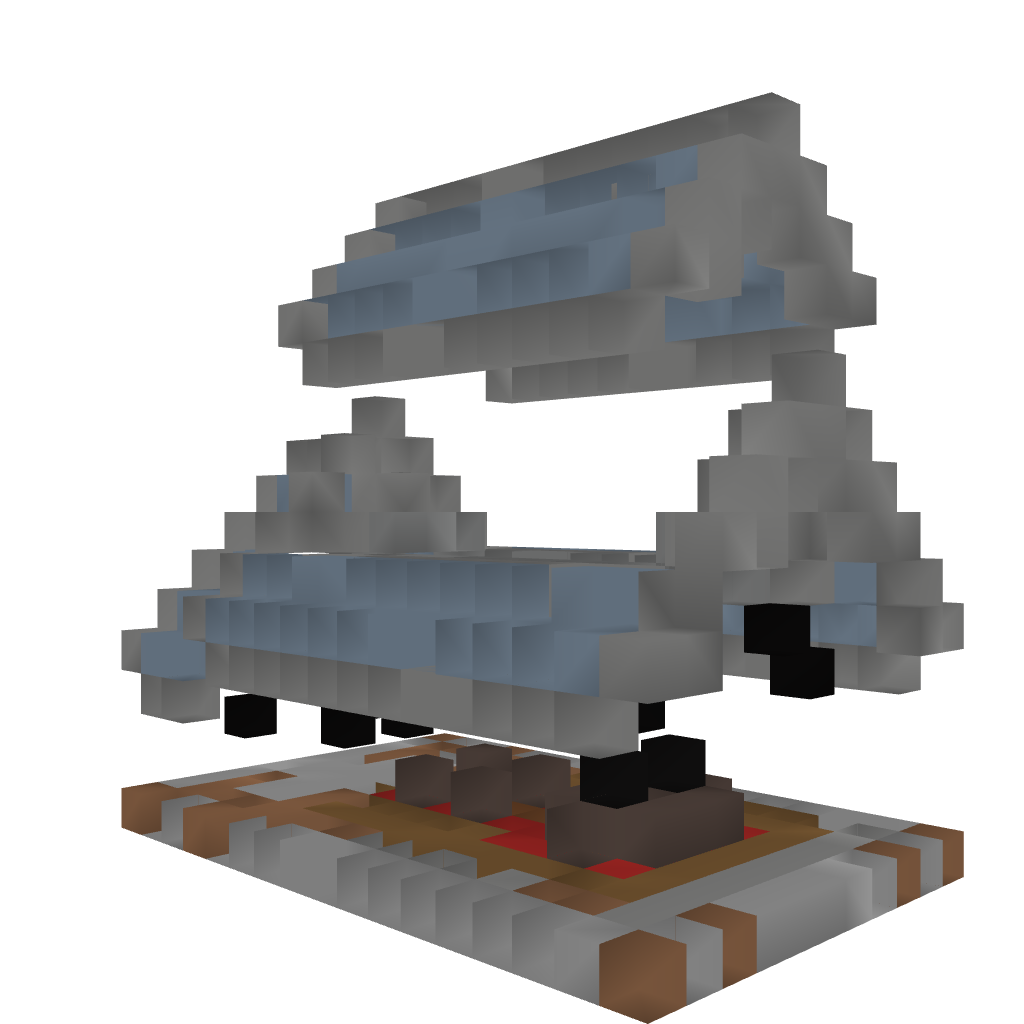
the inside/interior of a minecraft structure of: Small Stone Chapel